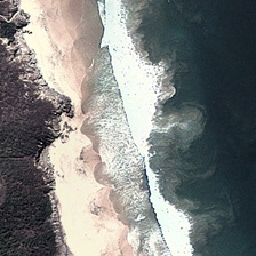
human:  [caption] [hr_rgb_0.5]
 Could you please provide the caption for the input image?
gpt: a white beach between thr jungle and the dark sea .

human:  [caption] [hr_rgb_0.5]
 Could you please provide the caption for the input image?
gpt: white waves and yellow beach are between green ocean and many plants .

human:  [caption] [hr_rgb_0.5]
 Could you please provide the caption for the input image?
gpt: The boundary of the wave is zigzag.

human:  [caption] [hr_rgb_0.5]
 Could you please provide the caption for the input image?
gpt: a woods is on the one hand of the beach  while the water is on the other hand .

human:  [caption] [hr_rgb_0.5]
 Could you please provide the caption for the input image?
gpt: The wave boundary is zigzag.